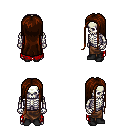
a pixel art fantasy rpg character, male body template, skeleton, red tattered cape, robe skirt, brown extra-long hairstyle, black shoes, four views (front, back, left, right), 2x2 character sprite sheet, small pixel art, hard edges, no anti-aliasing